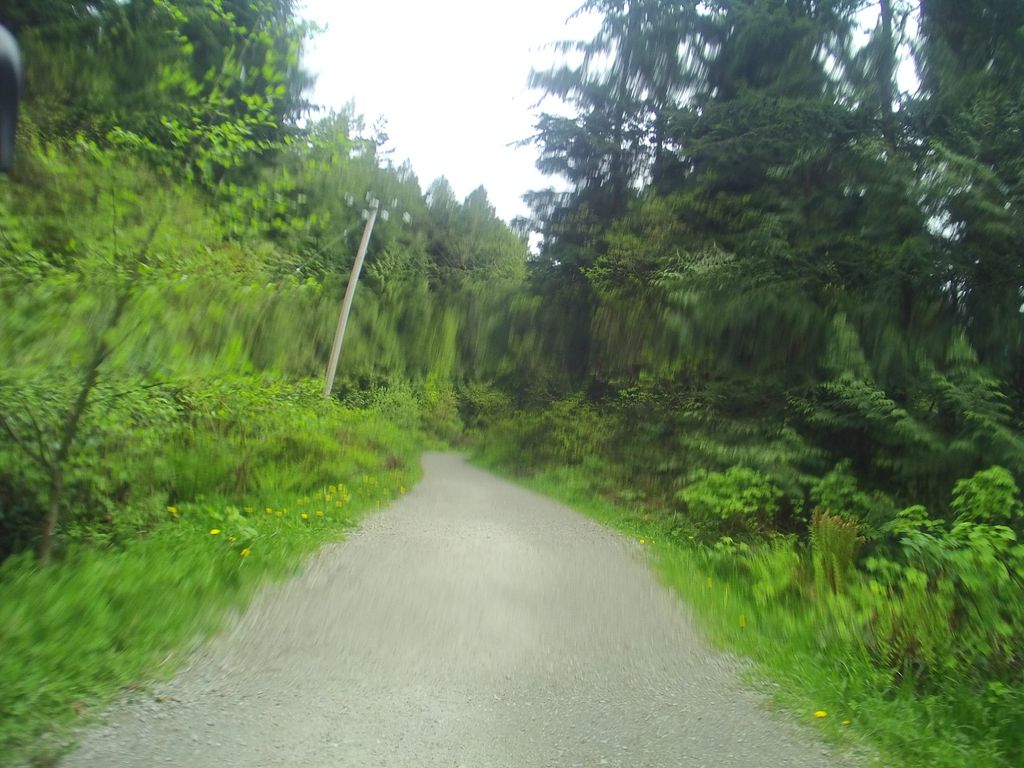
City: vancouver